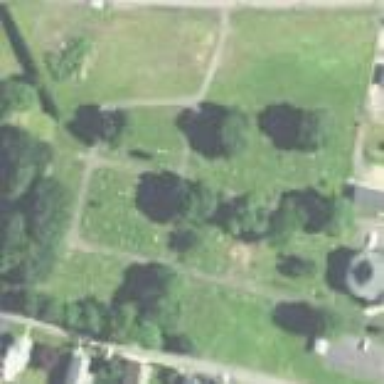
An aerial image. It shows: Cemetery or graveyard.